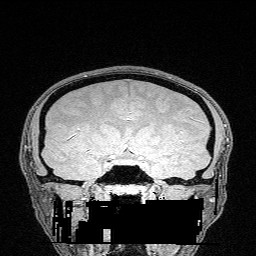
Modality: FLASH
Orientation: sagittal
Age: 24
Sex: female